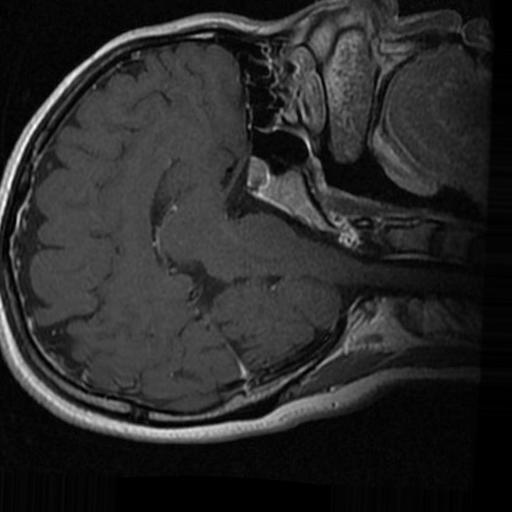
Label: brain_tumor